Interaction volume radius: 5 \u00c5
Interaction volume height: 15 \u00c5
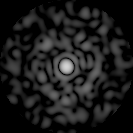
Disorder parameter: 0.8758